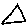
Label: triangle